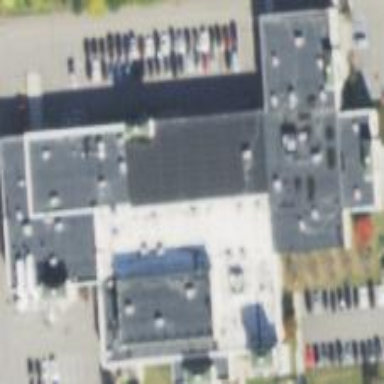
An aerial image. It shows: Commercial building.